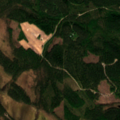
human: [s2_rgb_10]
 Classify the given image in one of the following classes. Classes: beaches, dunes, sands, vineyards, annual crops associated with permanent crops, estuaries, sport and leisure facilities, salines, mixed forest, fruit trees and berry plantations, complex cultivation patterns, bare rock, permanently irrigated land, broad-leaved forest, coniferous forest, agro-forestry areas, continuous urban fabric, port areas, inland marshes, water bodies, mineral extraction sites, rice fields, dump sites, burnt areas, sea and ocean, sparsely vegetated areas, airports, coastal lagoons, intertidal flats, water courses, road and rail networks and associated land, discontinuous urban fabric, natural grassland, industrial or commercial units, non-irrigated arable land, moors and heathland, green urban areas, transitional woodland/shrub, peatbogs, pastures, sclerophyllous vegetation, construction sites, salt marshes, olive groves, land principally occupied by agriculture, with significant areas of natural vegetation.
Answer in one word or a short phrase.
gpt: coniferous forest, mixed forest, peatbogs